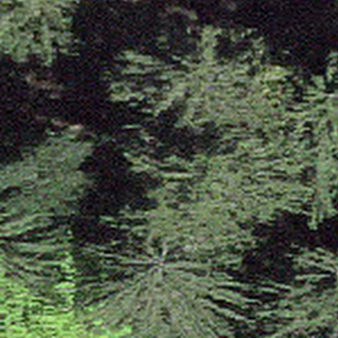
Label: other